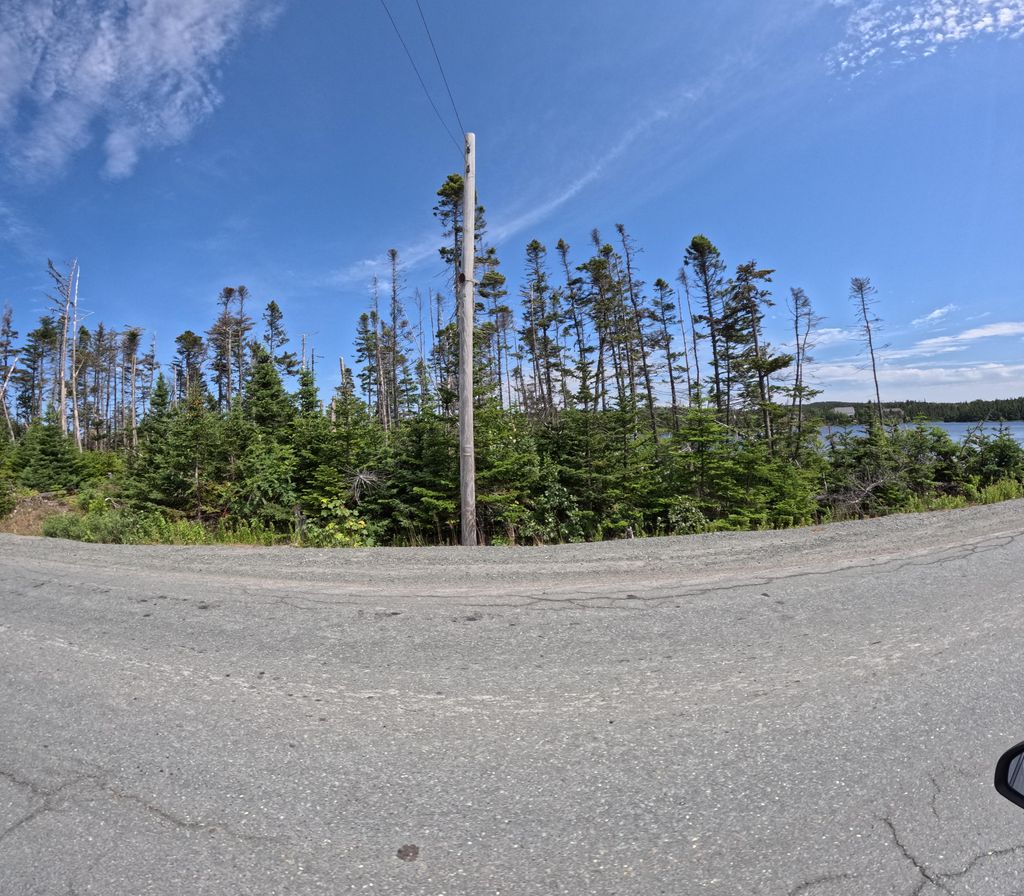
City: st_johns